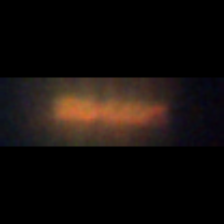
Taxon: Chaetoceros
Group: Diatoms